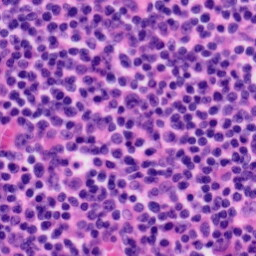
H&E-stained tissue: Tonsil